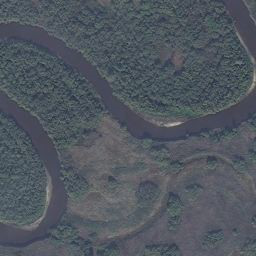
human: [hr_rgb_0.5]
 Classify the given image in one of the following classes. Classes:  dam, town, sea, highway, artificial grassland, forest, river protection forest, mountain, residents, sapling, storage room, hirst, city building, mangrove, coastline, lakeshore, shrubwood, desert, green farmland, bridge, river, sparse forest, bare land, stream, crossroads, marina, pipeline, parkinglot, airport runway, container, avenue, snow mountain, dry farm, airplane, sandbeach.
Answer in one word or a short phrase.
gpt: river